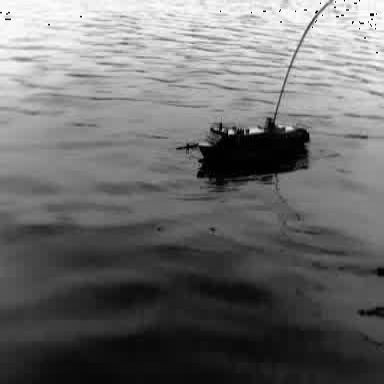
There is a container_ship in the infrared image.